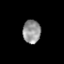
Tissue: lung
Cell type: Endothelial cells
Senescence score: 0.2278
Nuclear area (px): 412
Mean DAPI intensity: 147.359